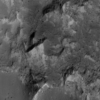
Label: not_dusty